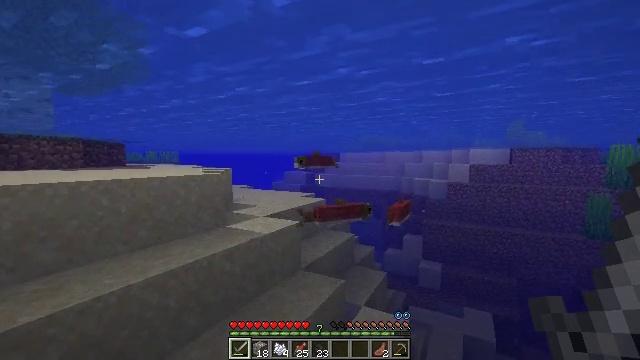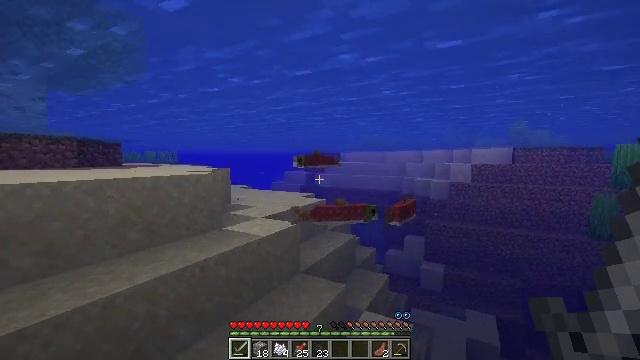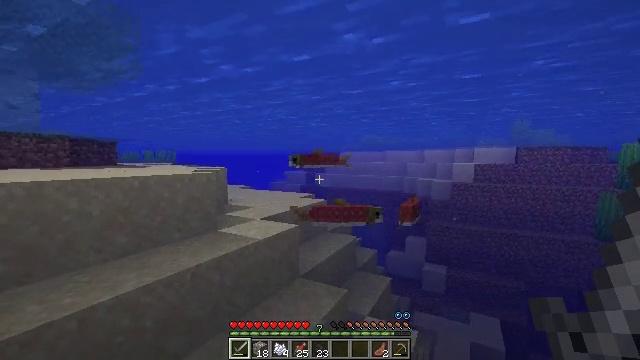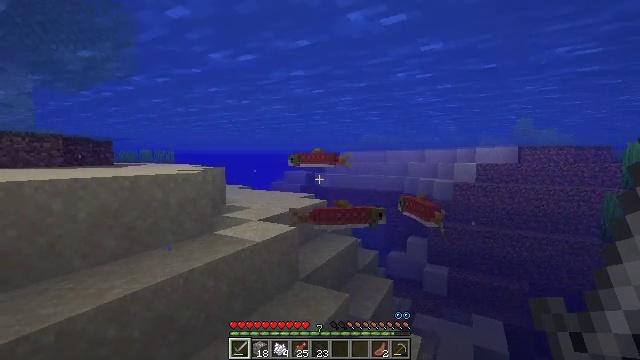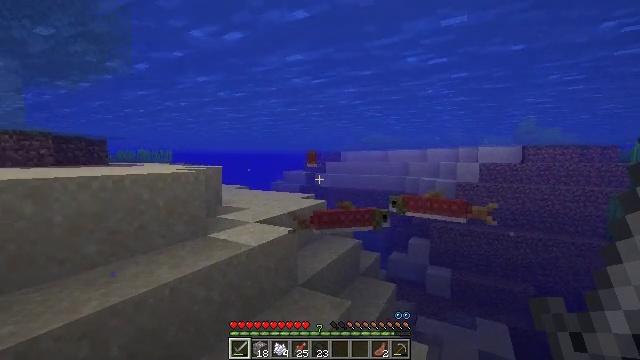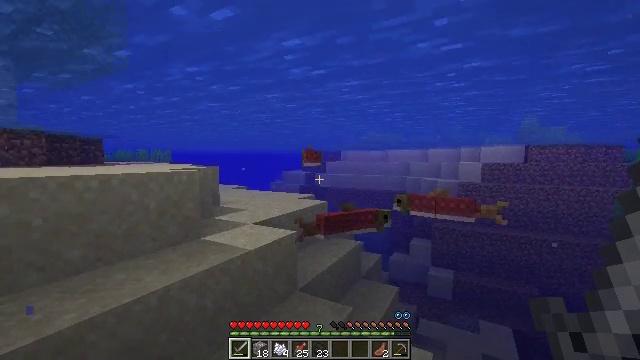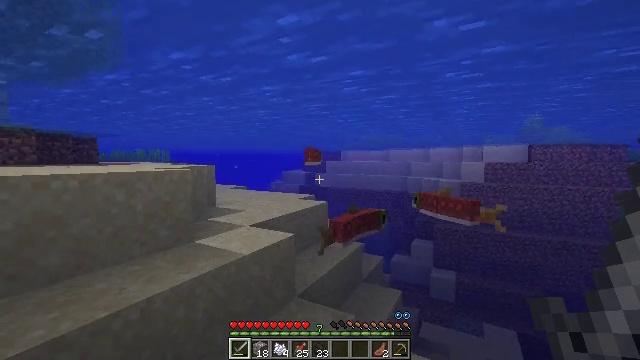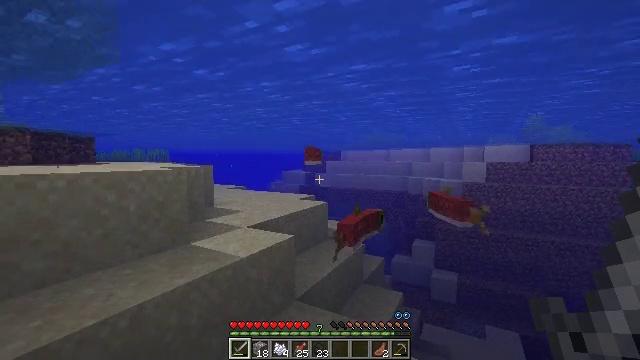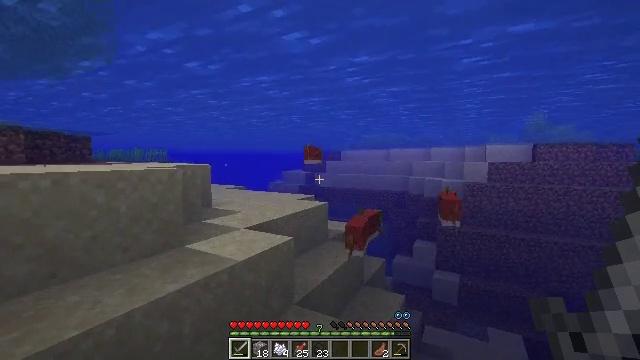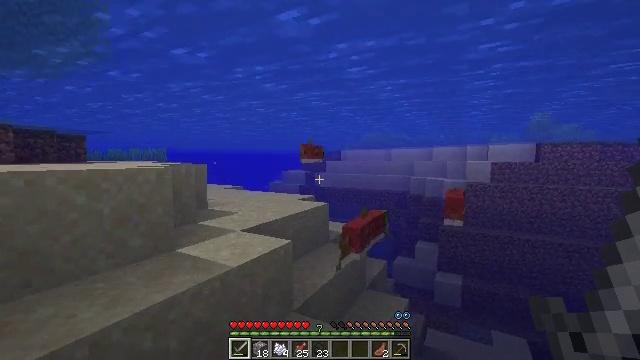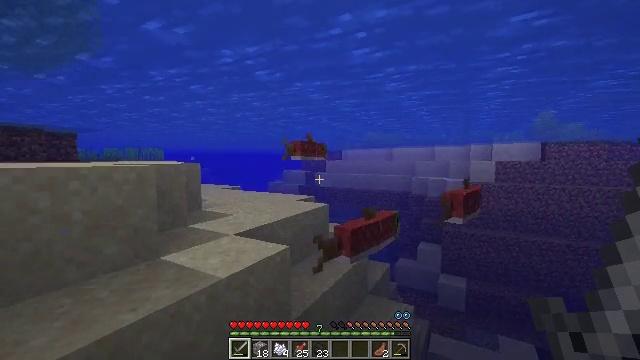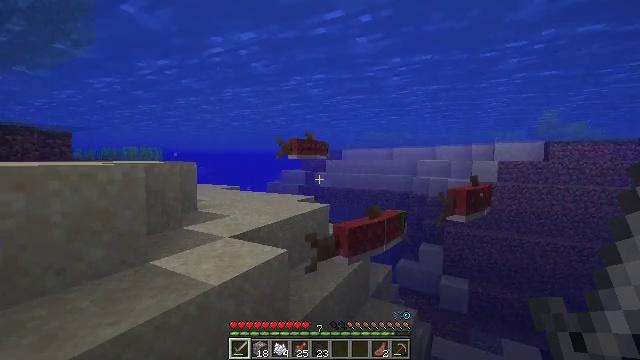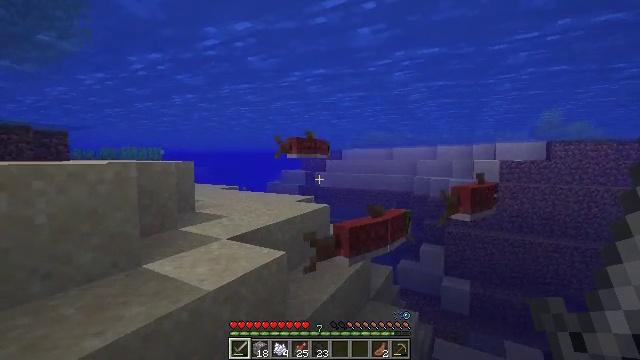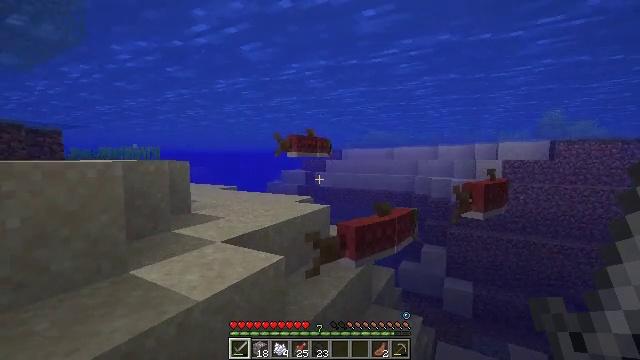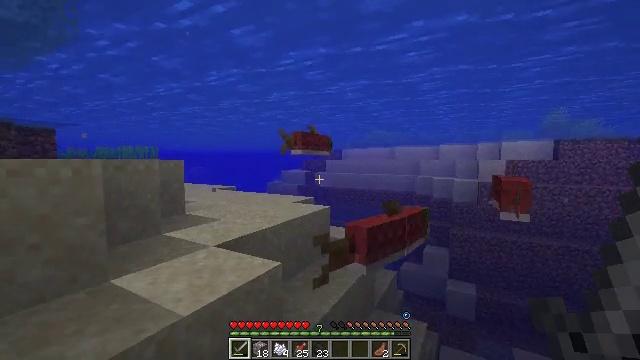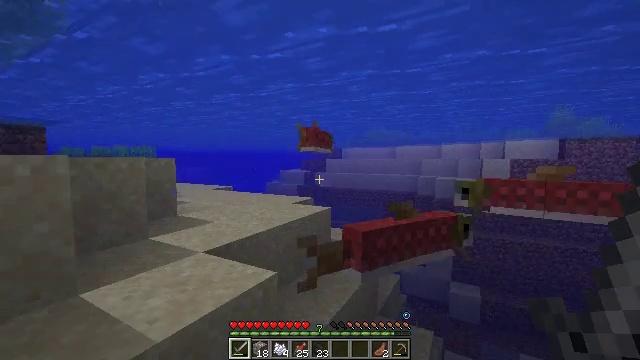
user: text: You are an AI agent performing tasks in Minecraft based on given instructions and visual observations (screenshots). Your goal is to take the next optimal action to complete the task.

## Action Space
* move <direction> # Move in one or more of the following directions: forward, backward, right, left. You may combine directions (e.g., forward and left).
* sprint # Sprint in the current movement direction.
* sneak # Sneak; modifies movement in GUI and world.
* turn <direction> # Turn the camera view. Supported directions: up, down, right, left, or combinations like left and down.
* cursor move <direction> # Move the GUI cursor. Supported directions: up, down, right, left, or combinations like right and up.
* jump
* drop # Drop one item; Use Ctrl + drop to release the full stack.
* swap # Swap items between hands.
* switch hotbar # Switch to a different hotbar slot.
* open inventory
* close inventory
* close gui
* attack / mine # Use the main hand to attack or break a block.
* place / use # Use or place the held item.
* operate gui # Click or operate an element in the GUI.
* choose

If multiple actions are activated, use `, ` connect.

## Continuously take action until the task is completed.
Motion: motion action
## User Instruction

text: Hunt fish.
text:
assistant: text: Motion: move forward
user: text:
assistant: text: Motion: move forward
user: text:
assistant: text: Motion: move forward
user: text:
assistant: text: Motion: move forward
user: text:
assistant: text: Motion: move forward
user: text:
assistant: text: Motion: move forward
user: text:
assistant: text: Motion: move forward
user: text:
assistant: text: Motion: move forward
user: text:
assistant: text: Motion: move forward
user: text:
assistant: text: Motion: move forward
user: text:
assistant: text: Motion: move forward
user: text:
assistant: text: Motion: move forward
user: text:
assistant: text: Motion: move forward
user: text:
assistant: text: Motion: move forward
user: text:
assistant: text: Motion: move forward
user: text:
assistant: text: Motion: move forward, turn right and down
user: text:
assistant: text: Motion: move forward, turn right and down
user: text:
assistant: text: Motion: move forward, turn right and down
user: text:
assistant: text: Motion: move forward, turn right and down
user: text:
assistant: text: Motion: move forward, turn right and down, attack / mine
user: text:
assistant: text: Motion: move forward, turn right, attack / mine
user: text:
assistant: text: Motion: move forward, turn right, attack / mine
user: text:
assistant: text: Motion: move forward
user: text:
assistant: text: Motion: move forward
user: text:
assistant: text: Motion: move forward
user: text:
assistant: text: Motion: move forward
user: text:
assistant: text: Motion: move forward, turn right and down, jump
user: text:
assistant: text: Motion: move forward, turn right and down, jump
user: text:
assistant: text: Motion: move forward, jump
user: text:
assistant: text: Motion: move forward, jump